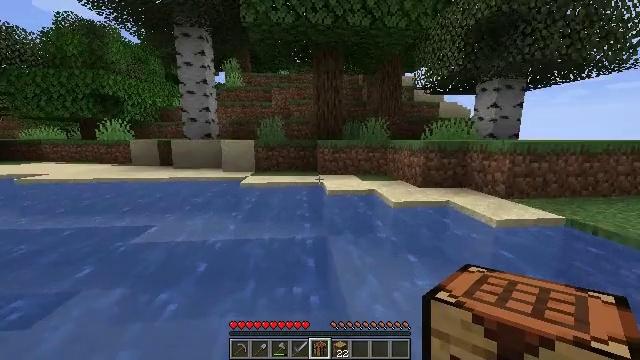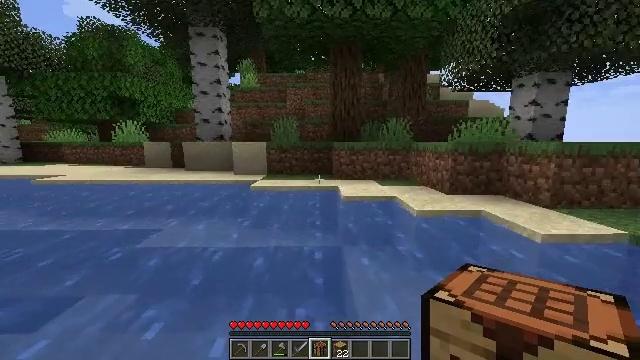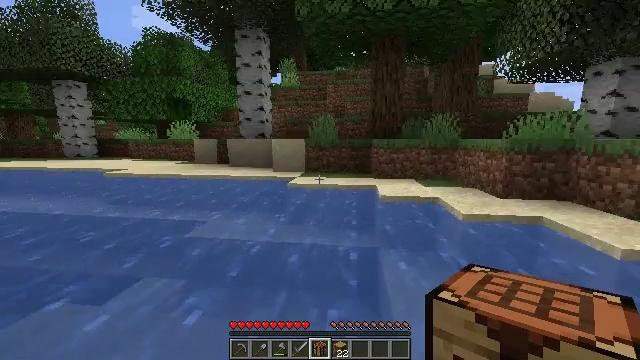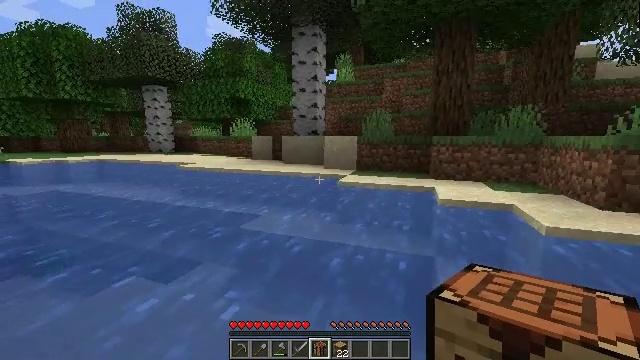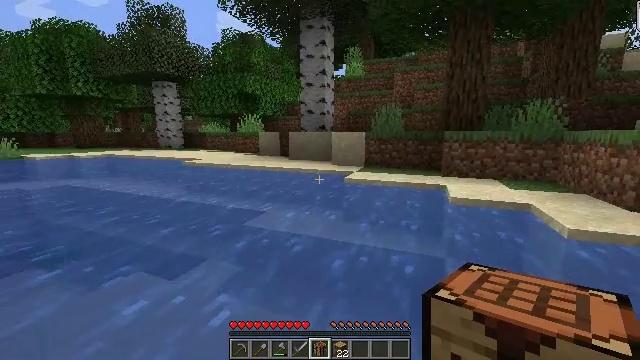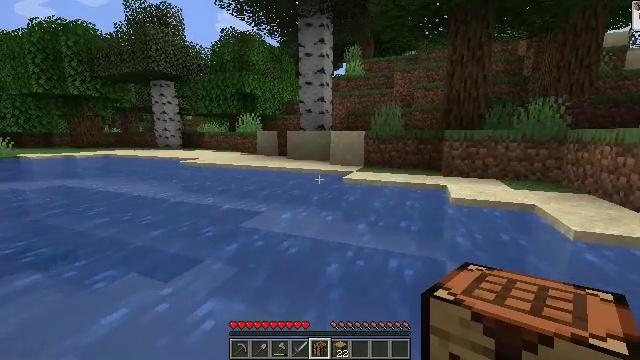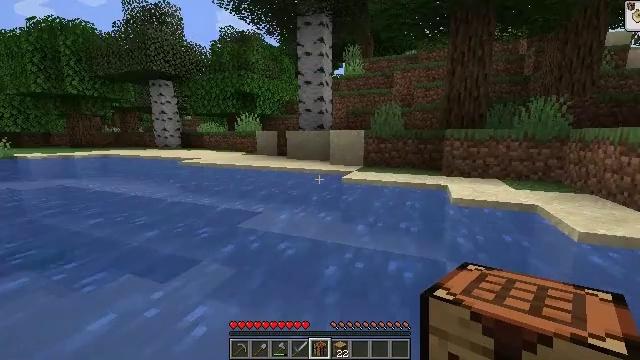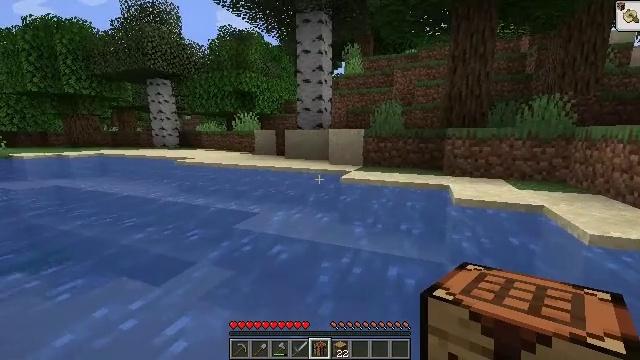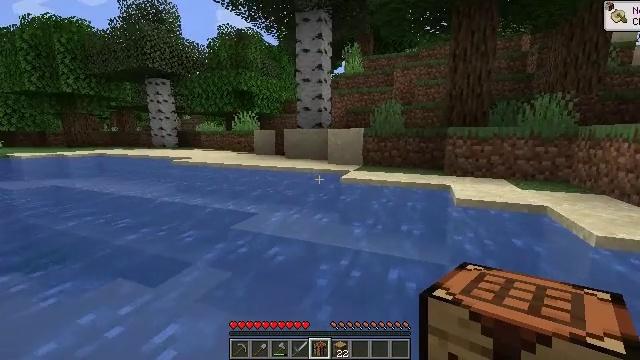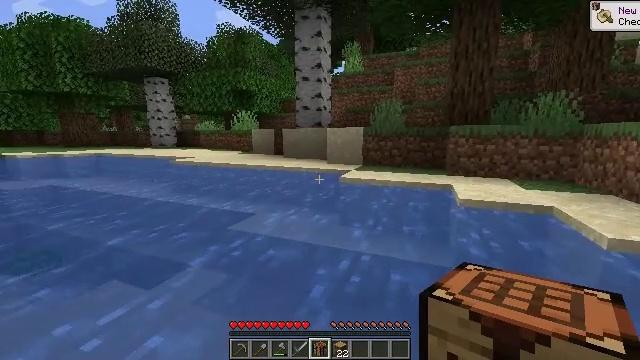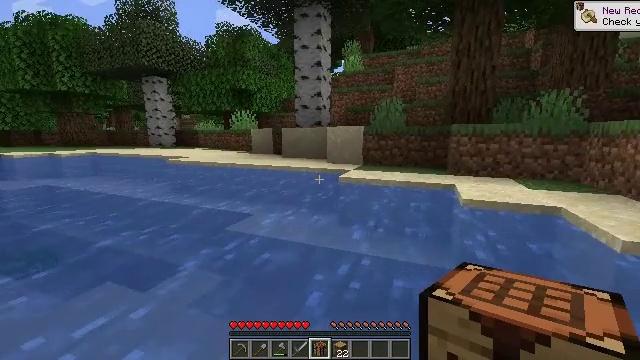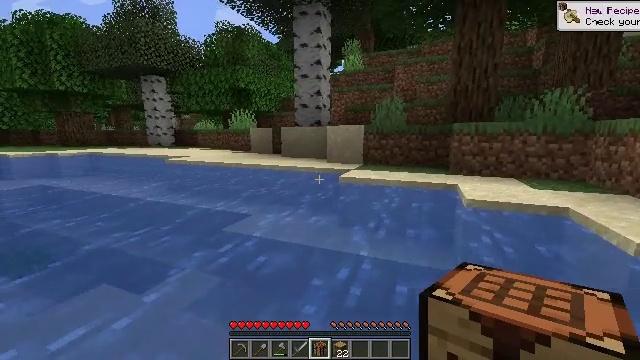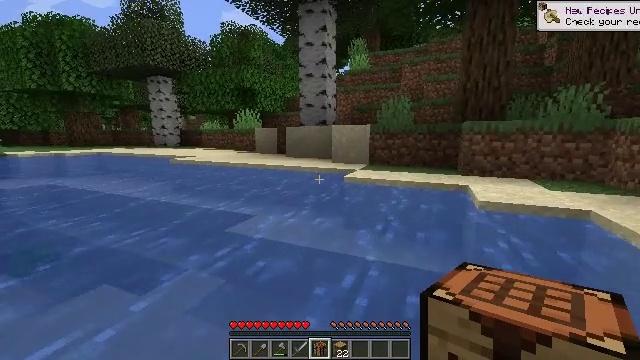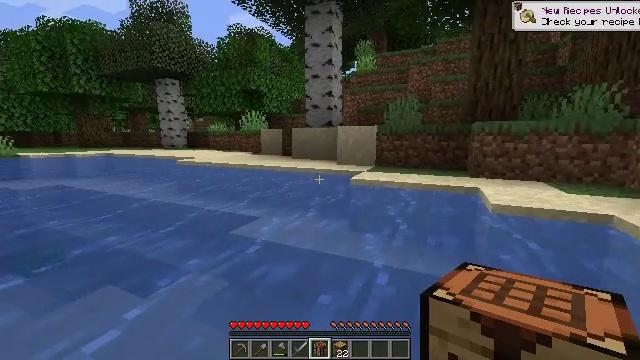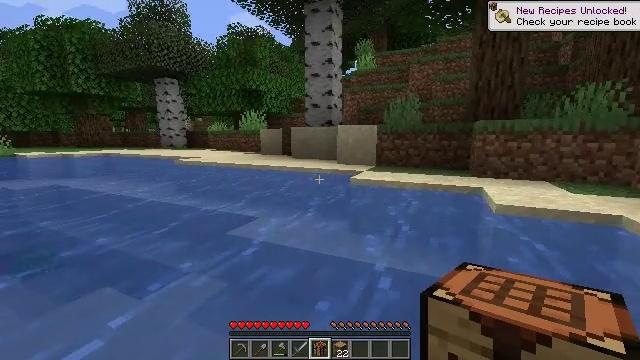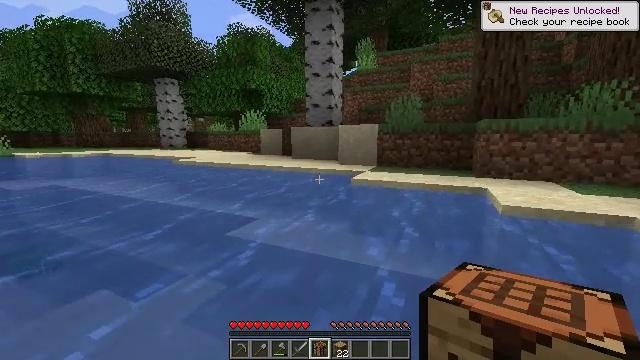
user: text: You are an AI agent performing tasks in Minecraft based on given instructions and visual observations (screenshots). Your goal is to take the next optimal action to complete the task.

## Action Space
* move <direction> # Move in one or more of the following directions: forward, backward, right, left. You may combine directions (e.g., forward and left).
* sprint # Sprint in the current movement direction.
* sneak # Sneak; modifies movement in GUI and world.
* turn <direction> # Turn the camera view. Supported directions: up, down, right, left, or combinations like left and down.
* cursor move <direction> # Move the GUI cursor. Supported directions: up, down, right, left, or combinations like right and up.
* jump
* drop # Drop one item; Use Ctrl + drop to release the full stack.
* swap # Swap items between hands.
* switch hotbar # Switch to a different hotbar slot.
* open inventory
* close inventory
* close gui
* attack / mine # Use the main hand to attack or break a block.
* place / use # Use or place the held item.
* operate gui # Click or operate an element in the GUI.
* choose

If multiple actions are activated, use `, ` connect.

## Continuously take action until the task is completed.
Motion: motion action
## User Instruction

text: Mine the sweet berry bush.
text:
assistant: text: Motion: move forward, sprint, turn left and up, jump
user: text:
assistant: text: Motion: move forward, sprint, turn left
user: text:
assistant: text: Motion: move forward, sprint, turn left
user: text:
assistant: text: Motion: move forward, sprint, turn left
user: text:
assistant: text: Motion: move forward, sprint
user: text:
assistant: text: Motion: move forward, sprint
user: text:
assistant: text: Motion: move forward, sprint
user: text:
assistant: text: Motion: move forward, sprint
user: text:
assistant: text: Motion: move forward, sprint
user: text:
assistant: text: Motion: move forward, sprint
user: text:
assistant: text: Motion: move forward, sprint
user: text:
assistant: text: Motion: move forward, sprint, turn left
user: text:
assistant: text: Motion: move forward, sprint, turn left
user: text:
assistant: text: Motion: move forward, sprint
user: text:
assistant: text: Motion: move forward, sprint
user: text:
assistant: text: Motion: move forward, sprint
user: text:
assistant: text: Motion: move forward, sprint
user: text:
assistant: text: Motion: move forward, sprint
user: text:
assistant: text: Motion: move forward, sprint, jump
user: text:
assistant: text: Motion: move forward, sprint, turn left, jump
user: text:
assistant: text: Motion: move forward, sprint, turn left, jump
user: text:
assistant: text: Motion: move forward, sprint, turn left, jump
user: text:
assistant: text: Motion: move forward, sprint, turn left, jump
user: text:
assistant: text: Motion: move forward, sprint, jump
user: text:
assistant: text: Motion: move forward, sprint, jump
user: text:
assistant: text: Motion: move forward, sprint, jump
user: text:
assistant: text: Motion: move forward, sprint, jump
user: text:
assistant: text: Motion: move forward, sprint, jump
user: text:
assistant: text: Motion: move forward, sprint, jump
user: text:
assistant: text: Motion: move forward, sprint, jump